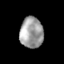
Tissue: skin
Cell type: Epithelial cells
Senescence score: 0.2303
Nuclear area (px): 704
Mean DAPI intensity: 158.239